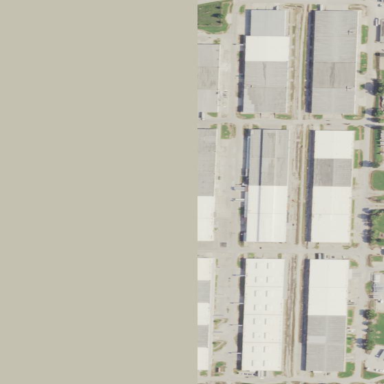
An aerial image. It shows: Warehouse.